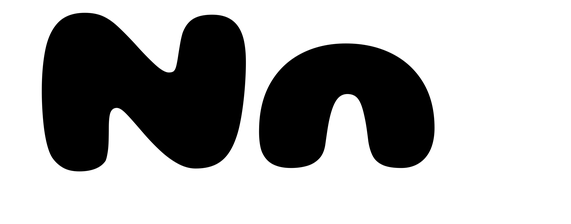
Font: Gluten_ExtraBold